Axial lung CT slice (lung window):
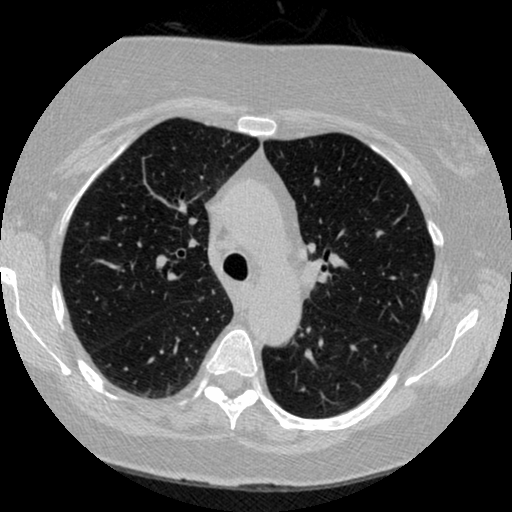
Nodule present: no